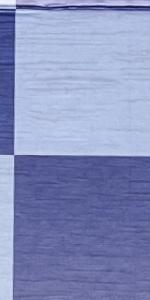
Label: Empty